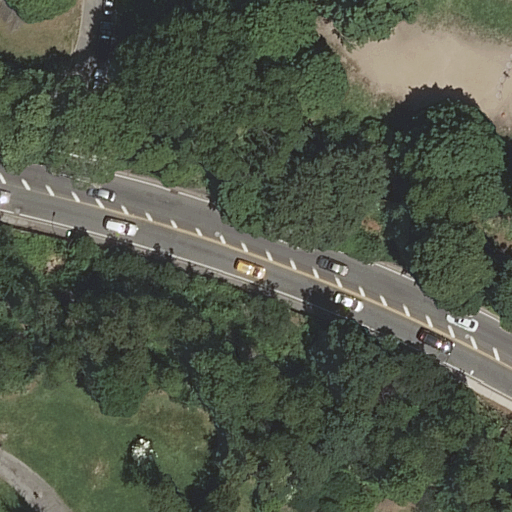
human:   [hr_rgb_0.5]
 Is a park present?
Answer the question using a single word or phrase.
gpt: yes

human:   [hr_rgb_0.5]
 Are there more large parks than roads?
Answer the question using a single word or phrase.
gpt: no

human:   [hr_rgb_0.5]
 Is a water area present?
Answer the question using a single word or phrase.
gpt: no

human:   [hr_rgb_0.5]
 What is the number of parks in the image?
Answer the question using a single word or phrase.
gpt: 1

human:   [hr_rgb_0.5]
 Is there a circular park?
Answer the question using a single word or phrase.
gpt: no

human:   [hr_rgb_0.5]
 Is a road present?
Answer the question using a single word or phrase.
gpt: yes

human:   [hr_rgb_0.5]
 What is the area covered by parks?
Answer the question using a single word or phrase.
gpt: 10631m2

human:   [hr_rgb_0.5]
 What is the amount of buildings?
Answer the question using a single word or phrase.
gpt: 0

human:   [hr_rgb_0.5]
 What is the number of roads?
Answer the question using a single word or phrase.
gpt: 3

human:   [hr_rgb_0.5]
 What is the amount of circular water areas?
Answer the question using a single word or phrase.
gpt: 0

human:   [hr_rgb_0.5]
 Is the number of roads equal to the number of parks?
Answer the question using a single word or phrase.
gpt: no

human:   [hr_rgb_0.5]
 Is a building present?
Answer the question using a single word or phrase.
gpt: no

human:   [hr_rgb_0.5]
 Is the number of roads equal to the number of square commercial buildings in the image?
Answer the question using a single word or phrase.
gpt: no

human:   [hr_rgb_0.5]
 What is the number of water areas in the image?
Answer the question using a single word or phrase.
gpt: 0

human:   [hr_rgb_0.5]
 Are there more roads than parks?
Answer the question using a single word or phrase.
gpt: yes

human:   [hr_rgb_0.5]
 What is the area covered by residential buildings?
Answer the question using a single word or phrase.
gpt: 0m2

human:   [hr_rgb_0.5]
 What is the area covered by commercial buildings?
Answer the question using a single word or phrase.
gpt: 0m2

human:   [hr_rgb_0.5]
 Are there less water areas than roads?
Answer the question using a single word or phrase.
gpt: yes

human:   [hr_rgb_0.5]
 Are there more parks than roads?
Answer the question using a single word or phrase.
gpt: no

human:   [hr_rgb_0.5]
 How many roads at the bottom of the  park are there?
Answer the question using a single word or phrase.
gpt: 0

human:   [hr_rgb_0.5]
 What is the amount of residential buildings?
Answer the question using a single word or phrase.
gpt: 0

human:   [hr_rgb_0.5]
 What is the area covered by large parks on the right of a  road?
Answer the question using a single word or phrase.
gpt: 10631m2

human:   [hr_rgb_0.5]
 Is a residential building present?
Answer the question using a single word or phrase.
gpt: no

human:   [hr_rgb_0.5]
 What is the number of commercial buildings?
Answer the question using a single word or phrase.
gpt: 0

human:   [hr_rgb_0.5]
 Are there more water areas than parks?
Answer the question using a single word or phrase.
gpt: no

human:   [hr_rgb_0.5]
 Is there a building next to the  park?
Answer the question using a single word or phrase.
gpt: no

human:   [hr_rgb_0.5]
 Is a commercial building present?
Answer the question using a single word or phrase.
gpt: no

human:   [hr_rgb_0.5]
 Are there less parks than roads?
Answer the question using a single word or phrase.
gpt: yes

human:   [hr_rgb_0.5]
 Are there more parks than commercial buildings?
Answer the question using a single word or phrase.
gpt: yes

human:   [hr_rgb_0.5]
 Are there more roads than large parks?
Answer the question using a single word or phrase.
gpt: yes

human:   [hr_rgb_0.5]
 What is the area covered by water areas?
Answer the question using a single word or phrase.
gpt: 0m2

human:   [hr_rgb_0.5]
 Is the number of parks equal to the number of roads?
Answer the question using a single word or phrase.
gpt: no

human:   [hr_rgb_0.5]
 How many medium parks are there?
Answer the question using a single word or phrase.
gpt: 0

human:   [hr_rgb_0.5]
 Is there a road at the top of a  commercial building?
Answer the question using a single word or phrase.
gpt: no

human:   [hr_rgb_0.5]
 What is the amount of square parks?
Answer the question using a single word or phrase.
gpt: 0

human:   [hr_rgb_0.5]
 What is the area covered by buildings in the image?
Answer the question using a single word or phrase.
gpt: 0m2

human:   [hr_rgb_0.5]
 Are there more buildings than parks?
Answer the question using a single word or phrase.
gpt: no

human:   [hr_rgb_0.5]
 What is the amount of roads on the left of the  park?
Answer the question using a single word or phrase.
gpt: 3

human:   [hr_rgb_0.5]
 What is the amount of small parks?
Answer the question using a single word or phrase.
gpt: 0

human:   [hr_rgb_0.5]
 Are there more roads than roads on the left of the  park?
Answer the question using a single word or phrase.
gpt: no

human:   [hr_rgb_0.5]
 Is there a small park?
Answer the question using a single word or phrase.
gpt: no

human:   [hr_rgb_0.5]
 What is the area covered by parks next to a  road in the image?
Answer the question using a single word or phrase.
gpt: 10631m2

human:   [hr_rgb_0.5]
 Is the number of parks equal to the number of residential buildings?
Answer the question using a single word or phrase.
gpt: no

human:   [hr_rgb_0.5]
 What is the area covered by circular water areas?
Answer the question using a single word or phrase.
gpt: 0m2

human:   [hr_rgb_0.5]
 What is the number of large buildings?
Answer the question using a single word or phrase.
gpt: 0

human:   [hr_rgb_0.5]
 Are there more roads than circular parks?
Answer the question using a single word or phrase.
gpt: yes

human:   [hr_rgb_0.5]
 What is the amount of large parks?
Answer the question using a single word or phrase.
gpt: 1

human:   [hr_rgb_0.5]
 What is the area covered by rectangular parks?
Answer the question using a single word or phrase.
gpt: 10631m2

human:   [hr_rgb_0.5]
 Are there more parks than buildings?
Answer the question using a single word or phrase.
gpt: yes

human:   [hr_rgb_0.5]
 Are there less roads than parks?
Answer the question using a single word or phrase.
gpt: no

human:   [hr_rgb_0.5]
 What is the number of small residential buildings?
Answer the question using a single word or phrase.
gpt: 0

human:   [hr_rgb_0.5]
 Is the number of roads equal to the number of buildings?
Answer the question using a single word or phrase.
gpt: no

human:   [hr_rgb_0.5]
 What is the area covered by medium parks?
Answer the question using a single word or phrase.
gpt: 0m2

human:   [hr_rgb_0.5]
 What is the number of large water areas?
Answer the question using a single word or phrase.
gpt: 0

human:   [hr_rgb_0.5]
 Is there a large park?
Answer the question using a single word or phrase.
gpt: yes

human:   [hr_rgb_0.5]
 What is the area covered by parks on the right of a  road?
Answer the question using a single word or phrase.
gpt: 10631m2

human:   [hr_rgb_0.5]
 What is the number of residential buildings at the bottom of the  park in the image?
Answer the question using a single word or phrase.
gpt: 0

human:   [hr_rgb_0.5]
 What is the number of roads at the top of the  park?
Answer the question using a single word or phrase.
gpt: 3

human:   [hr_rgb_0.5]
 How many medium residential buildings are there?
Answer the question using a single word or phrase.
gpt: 0

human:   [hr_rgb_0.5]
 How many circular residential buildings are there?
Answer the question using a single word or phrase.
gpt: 0

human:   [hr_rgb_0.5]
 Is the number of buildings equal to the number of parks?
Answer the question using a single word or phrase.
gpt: no

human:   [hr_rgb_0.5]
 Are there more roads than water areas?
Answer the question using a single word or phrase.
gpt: yes

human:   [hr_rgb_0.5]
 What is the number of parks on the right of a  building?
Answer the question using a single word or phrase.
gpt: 0

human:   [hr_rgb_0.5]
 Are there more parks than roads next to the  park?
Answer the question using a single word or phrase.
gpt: no